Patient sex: M
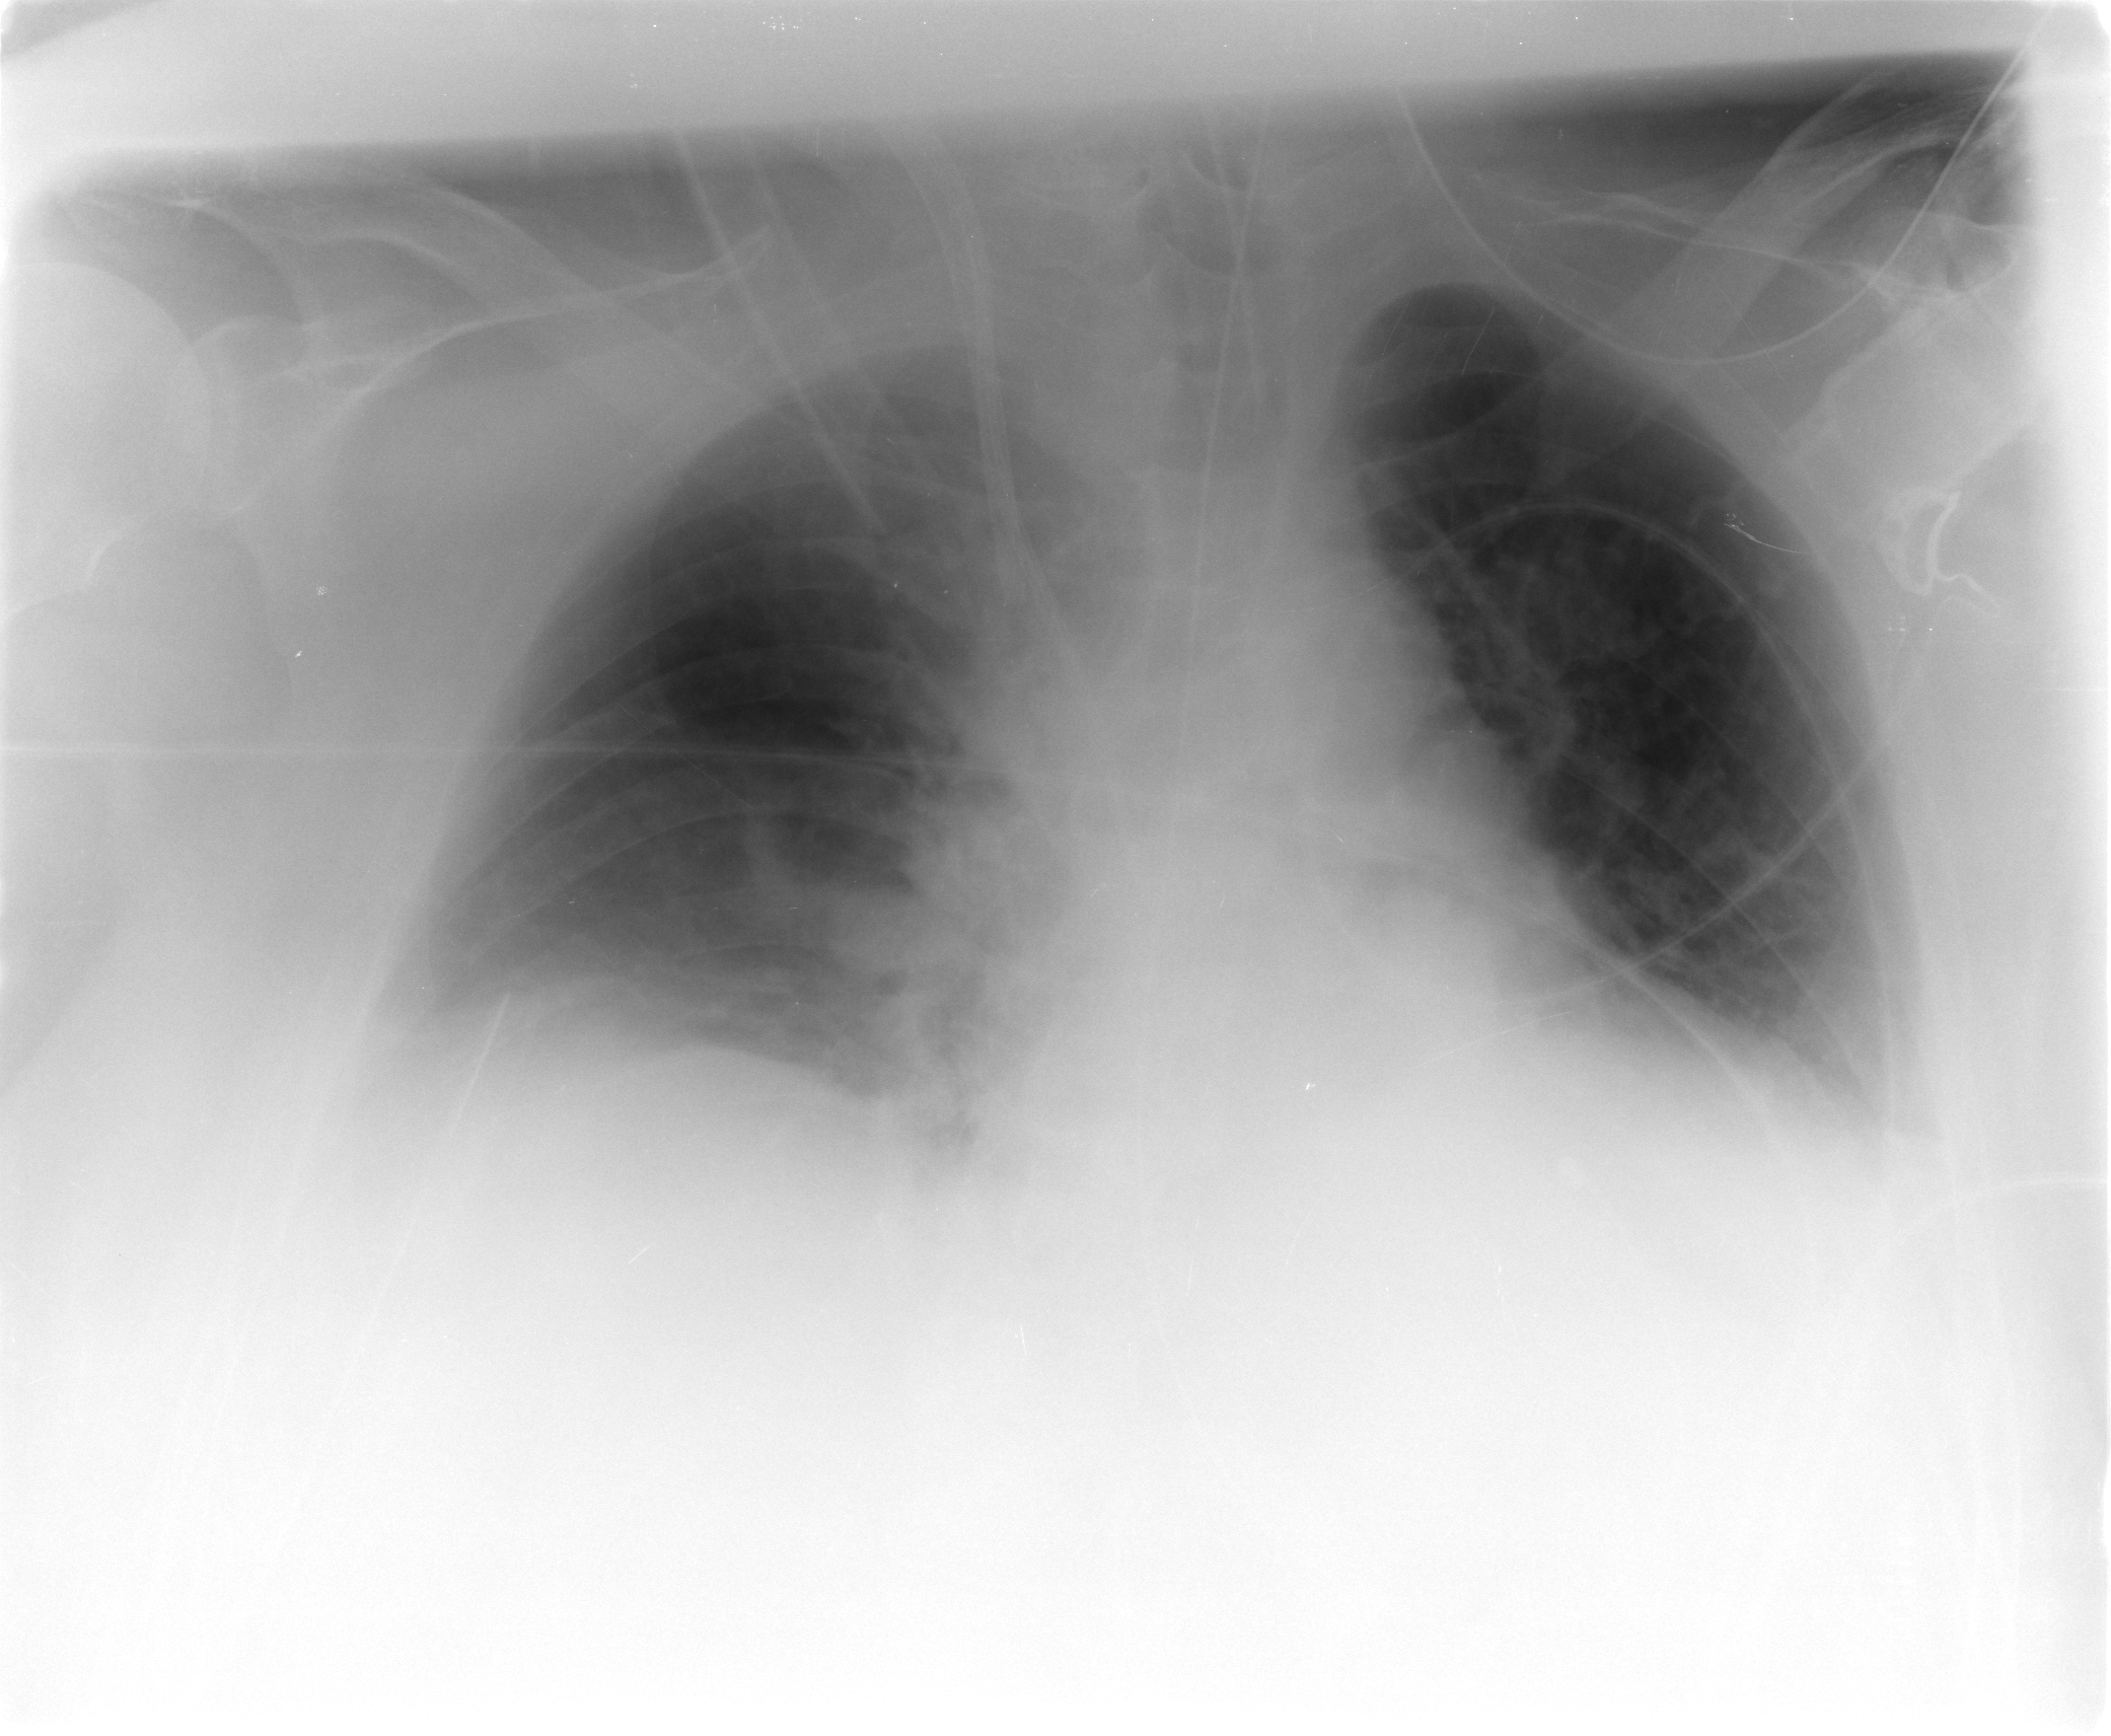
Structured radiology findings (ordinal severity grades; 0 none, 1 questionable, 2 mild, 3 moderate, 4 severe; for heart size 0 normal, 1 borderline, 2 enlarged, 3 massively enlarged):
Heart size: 0
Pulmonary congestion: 2
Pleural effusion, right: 2
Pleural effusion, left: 2
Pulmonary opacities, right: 2
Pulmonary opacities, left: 0
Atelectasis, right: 2
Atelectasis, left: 2